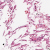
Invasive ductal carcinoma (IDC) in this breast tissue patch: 0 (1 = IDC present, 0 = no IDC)